Field crop: maize
Growth stage: 2
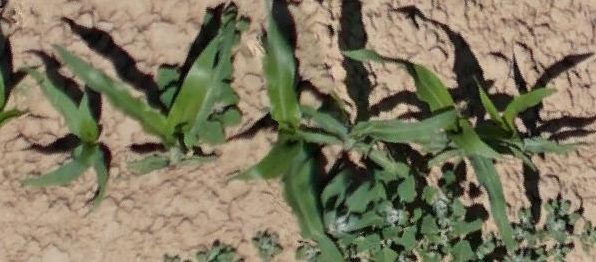
Species: maize